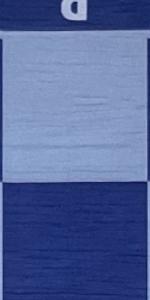
Label: Empty